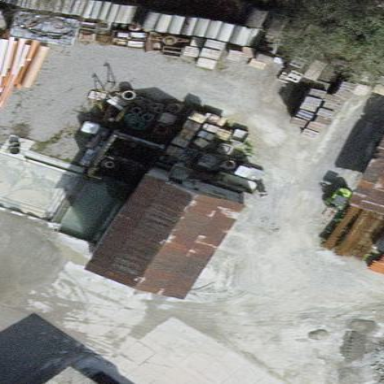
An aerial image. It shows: Hangar building.